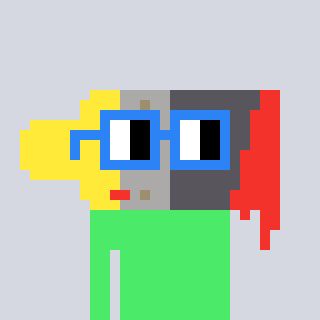
a pixel art character with square blue glasses, a paintbrush-shaped head and a teal-colored body on a cool background